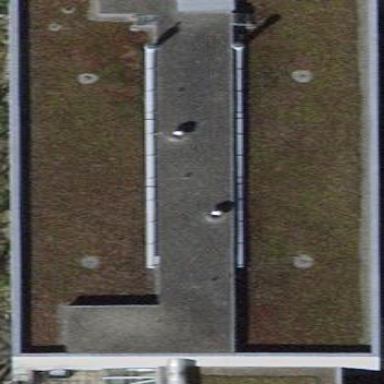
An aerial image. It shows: School building.